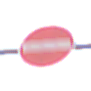
Verkehrszeichen: VerbotDerEinfahrt
Umgebung: Outdoor, Nature
Tageszeit: MorningAfternoon
Wetter: Overcast
Licht: Natural
Jahreszeit: NotSpecified
Kontrast: LowContrast